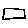
Label: square